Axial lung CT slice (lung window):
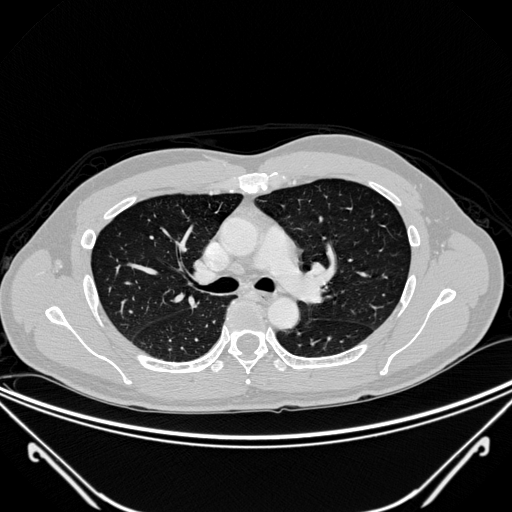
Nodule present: no